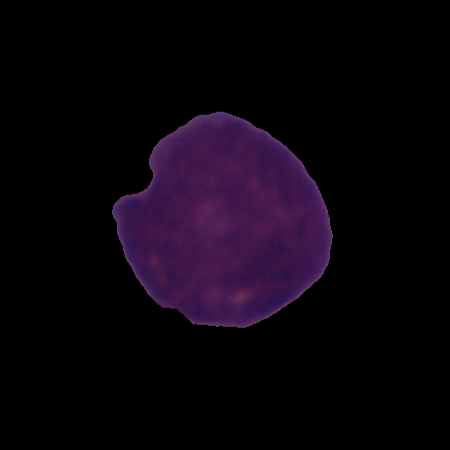
Label: cancer